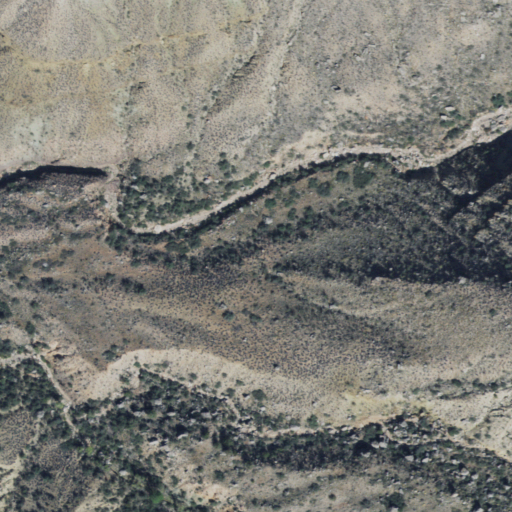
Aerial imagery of valley in Arizona named Gawain Abyss containing only shrub